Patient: sex F, age 68
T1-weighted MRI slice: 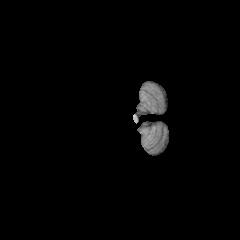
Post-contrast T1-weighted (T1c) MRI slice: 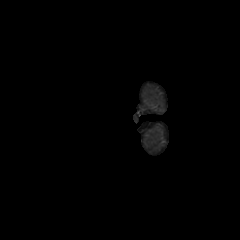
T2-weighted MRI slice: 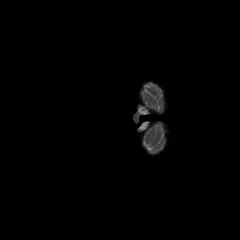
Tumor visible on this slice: no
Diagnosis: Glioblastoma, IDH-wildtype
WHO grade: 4